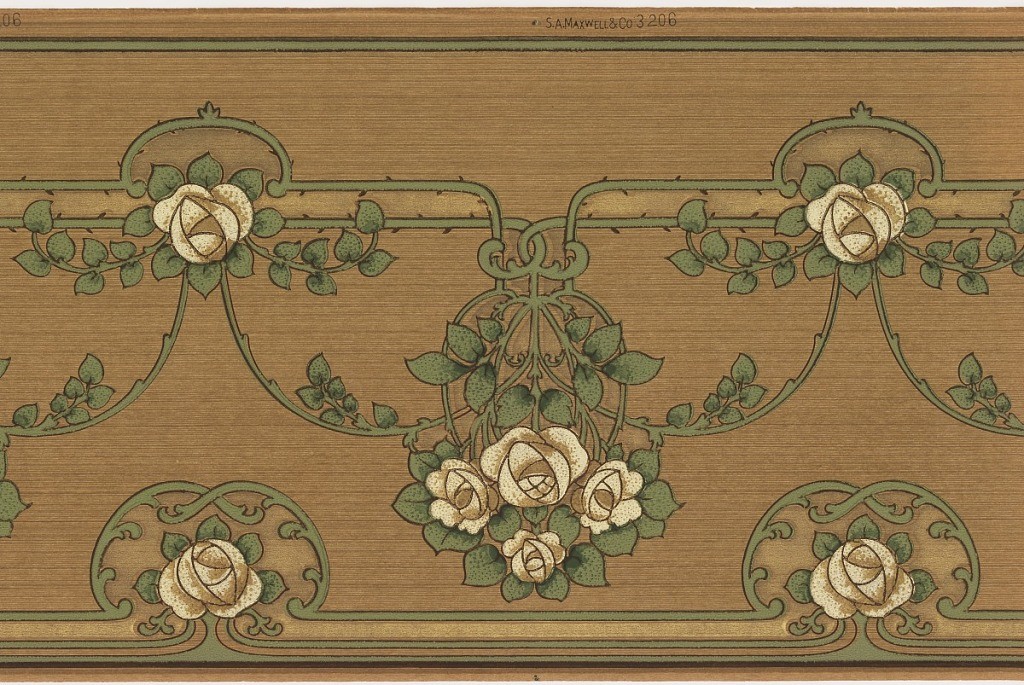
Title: Frieze
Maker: Maxwell & Co., S.A., Chicago, Illinois, USA
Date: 1905–1915
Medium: Machine-printed paper
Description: Mission or Art Nouveau style. Series of short horizontal lines with one large flower in the center. From these lines hang upside-down bouquets of roses. Bouquets are connected by a swag of leaves. Printed in brown, white, and shades of green on brown ground.